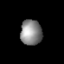
Tissue: lung
Cell type: Myeloid cells
Senescence score: 0.145
Nuclear area (px): 534
Mean DAPI intensity: 136.152